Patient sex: M
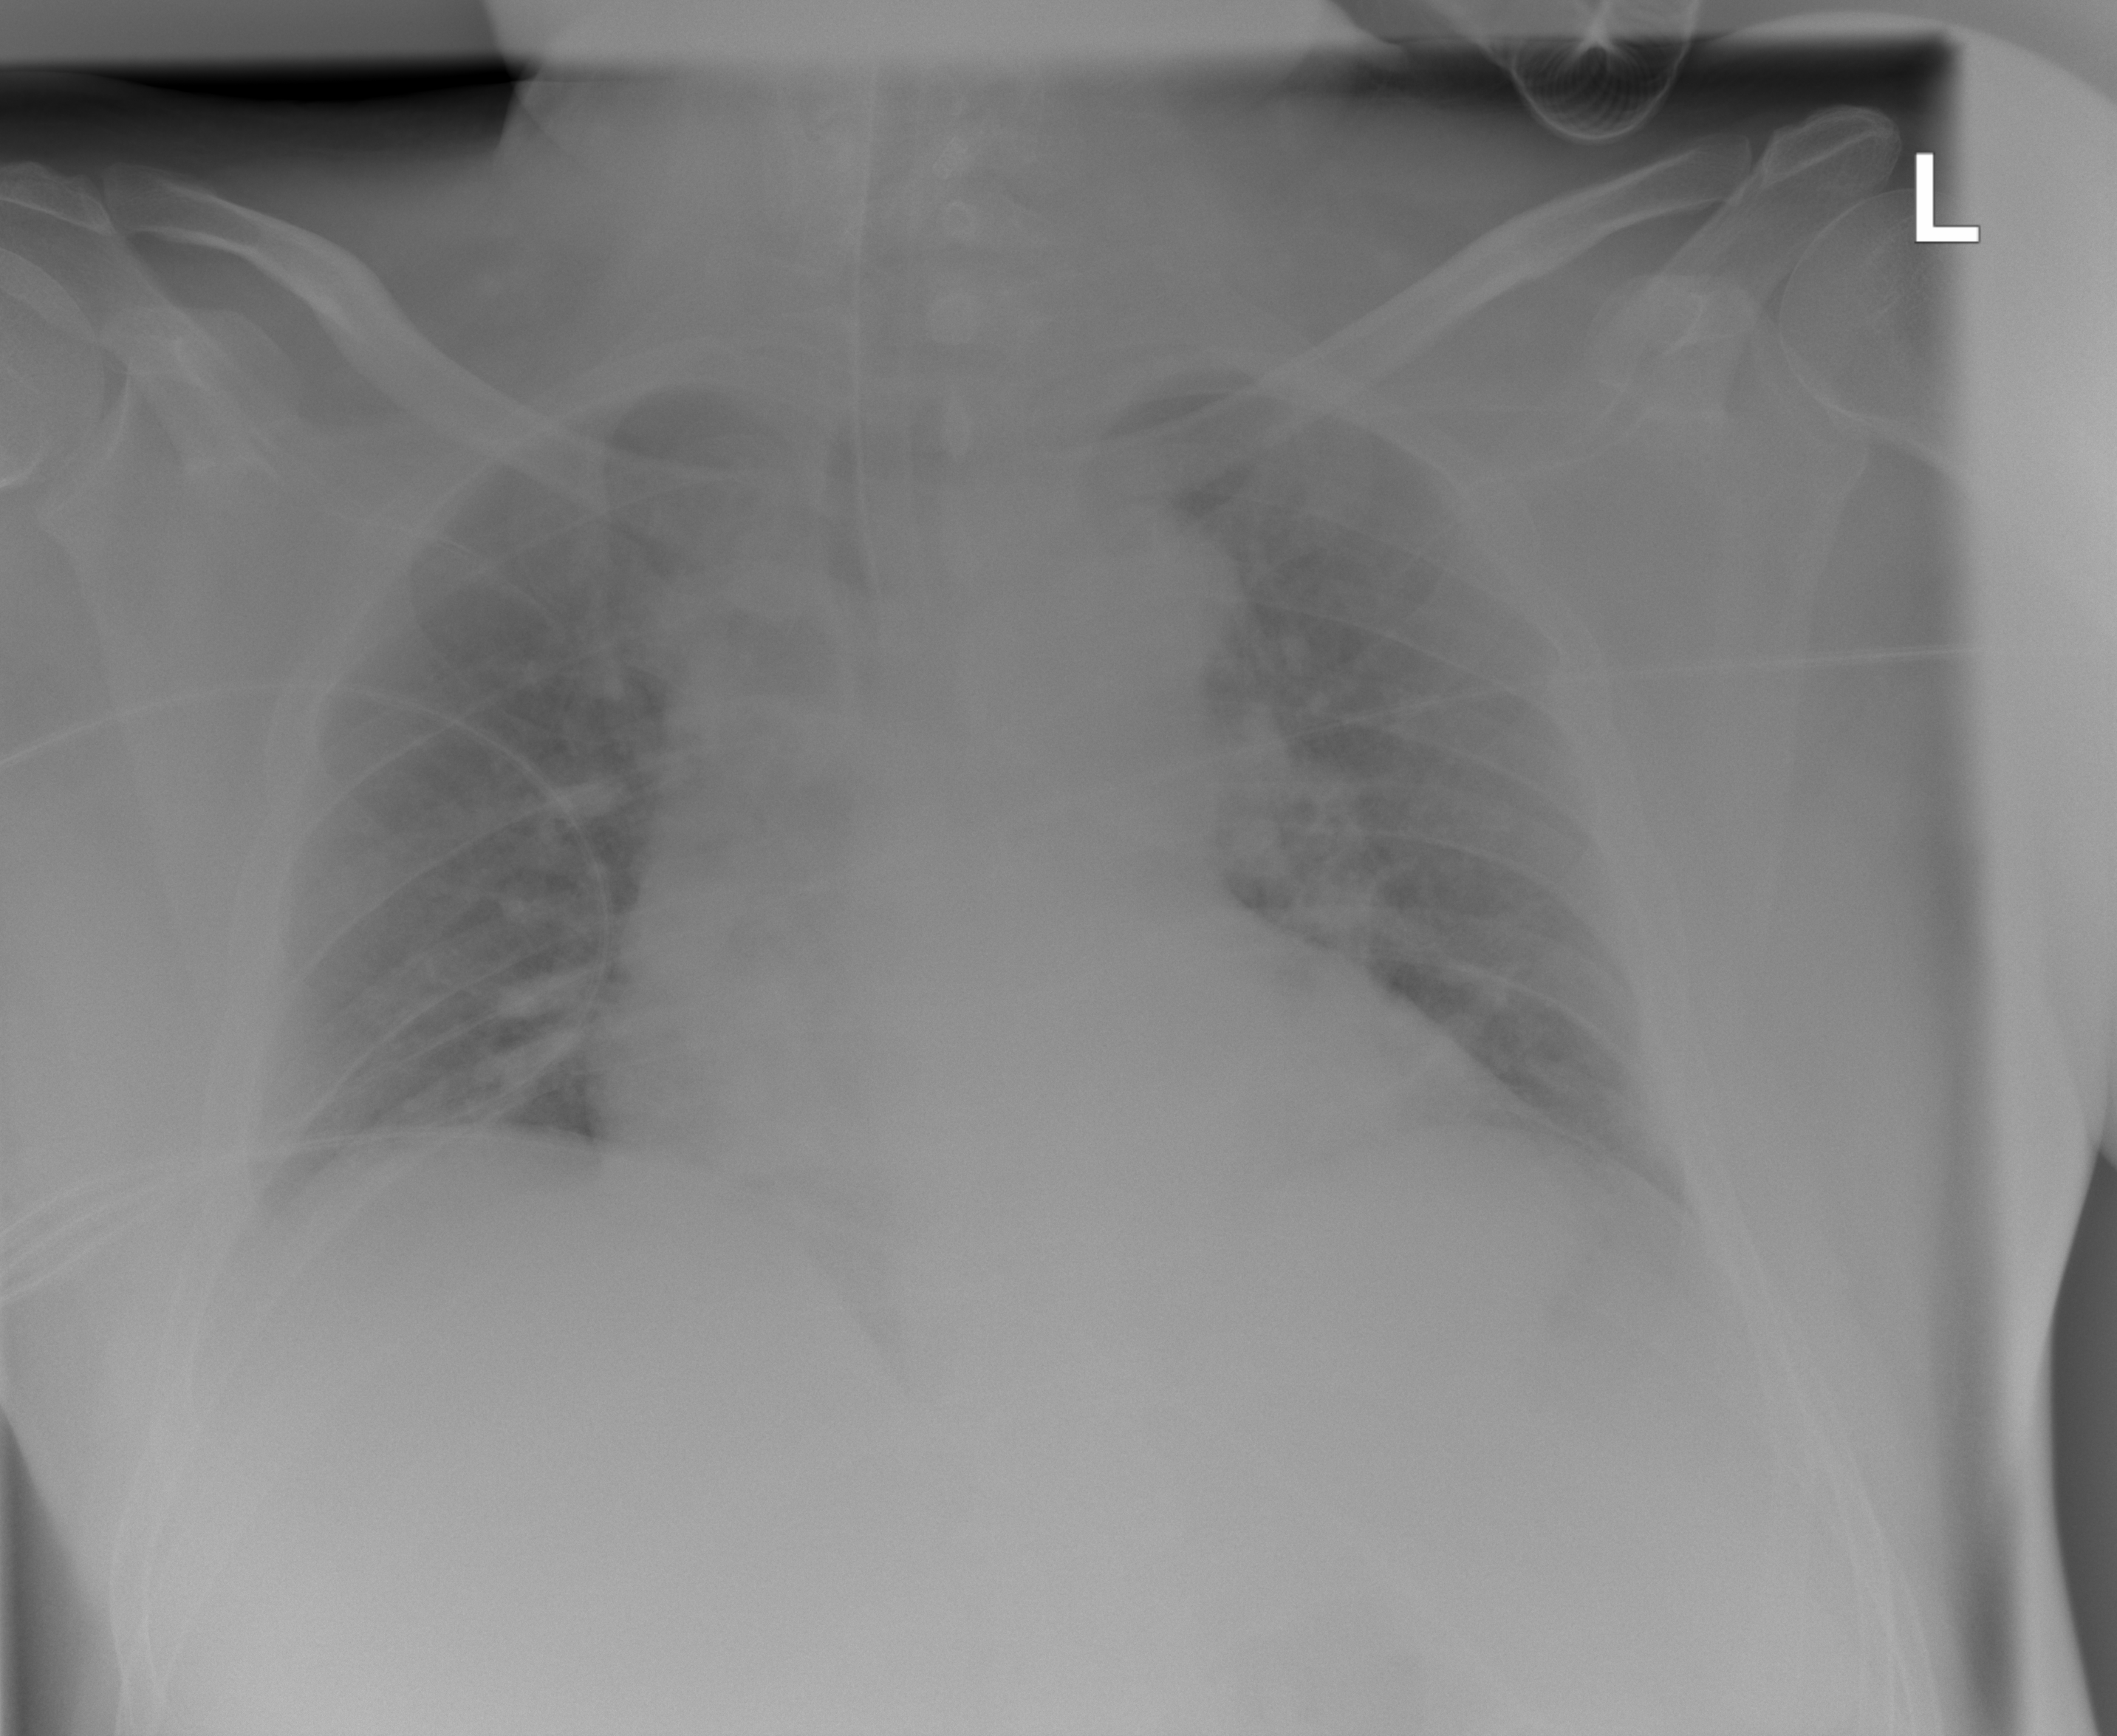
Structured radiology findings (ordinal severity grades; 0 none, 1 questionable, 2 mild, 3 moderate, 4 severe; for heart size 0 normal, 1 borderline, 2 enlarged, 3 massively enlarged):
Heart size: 2
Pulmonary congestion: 0
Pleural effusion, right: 0
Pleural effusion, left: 0
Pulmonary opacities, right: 0
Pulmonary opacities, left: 0
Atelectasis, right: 1
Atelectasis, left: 1